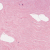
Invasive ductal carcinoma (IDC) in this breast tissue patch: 0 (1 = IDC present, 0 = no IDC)